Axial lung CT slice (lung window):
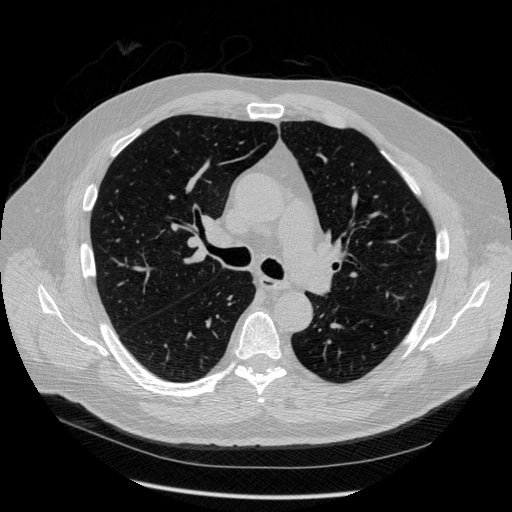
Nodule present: no